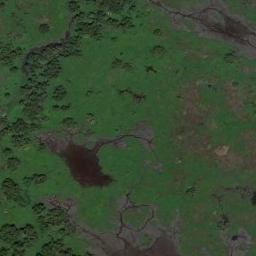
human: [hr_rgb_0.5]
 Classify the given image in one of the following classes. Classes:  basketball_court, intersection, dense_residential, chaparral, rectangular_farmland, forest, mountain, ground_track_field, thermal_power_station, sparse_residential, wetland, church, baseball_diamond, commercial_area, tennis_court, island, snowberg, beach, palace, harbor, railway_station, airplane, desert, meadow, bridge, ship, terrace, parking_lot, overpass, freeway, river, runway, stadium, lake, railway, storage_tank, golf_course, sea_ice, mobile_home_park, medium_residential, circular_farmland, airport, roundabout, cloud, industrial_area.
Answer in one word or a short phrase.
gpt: wetland